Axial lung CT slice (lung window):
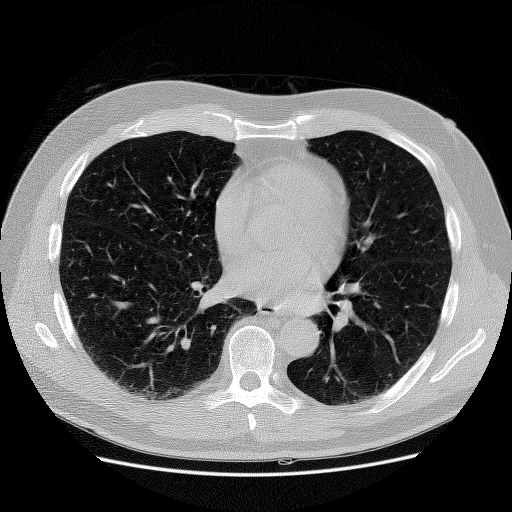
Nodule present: no